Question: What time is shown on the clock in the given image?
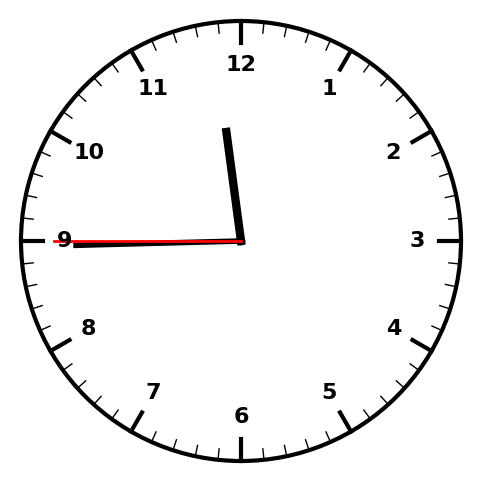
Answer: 11:44:45